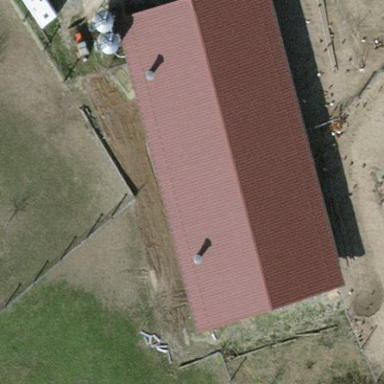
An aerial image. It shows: Stable building with red roof.